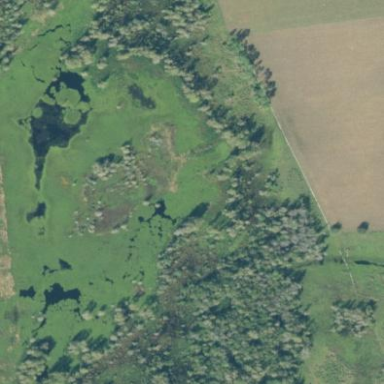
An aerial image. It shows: Beautiful wet meadow natural wetland.